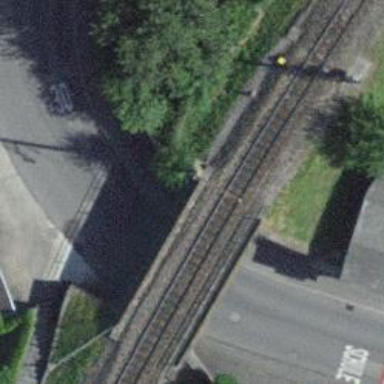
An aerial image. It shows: Narrow-gauge railway bridge with electrified contact line for single track.